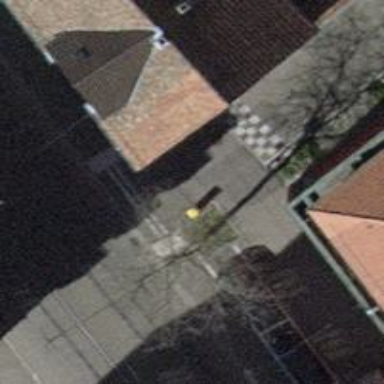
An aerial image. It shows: Unmarked crossing with traffic calming table on the road.